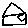
Label: house